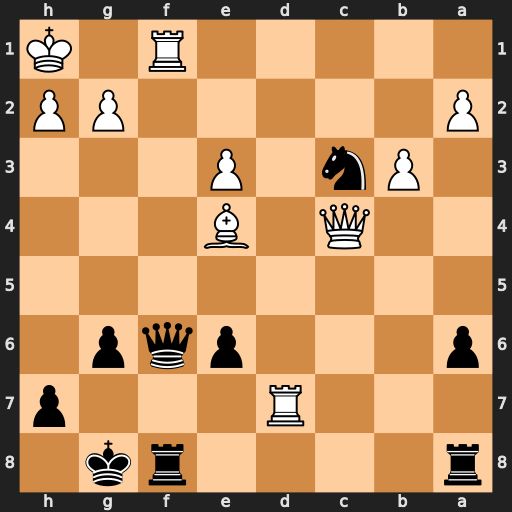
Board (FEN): r4rk1/3R3p/p3pqp1/8/2Q1B3/1Pn1P3/P5PP/5R1K
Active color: b
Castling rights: -
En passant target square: -
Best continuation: Qxf1+ Qxf1 Rxf1#